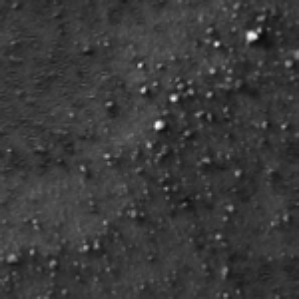
Label: frost